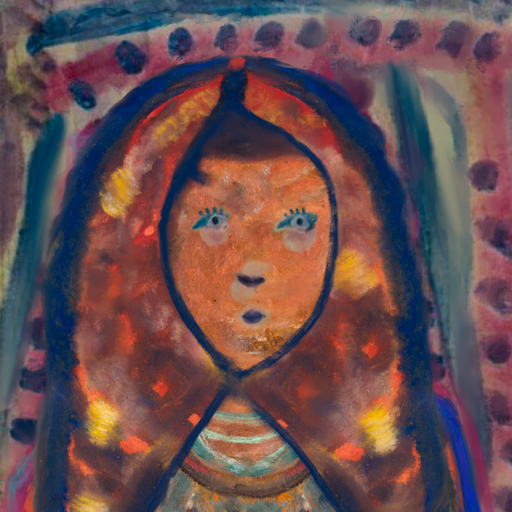
Background: HillGirl, Head And Neck Front: Boggyland, Face Front: Hill_Girl, Bust: Boggyland, Hair Front: Experience, Head Accessory: Mother_And_Son_Mother_Scarf, Second Necklace: Blank, Necklace: Blank, Baby: Blank